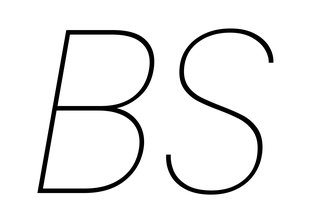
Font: Poppins-ThinItalic